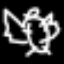
Label: angel